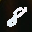
Label: 8